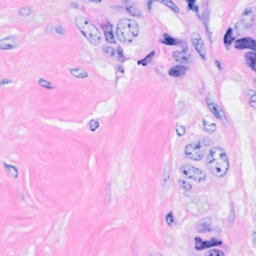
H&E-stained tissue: Breast